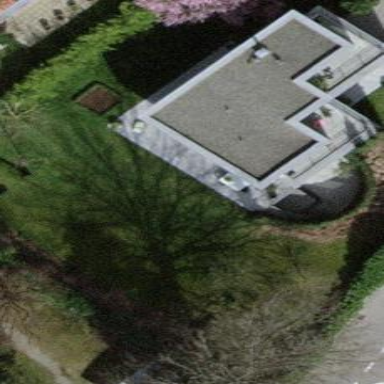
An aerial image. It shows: Garden surrounded by fence.